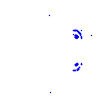
Particle: pion